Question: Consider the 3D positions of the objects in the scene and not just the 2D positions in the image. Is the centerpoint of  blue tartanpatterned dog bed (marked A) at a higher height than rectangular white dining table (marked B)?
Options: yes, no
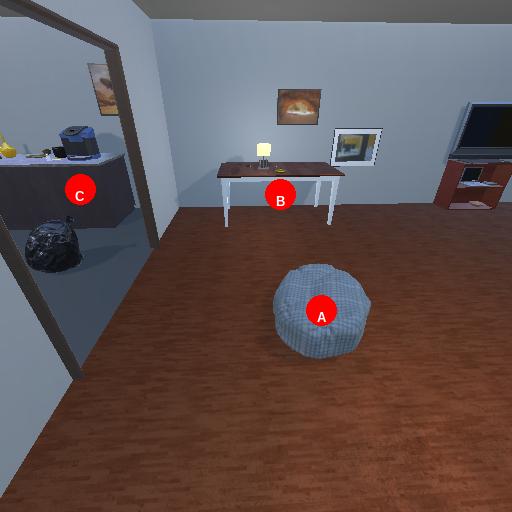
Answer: yes